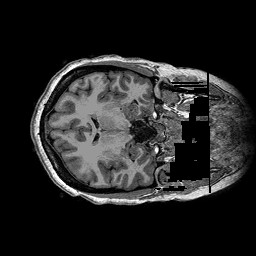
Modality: T1w
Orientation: axial
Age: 35
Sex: female